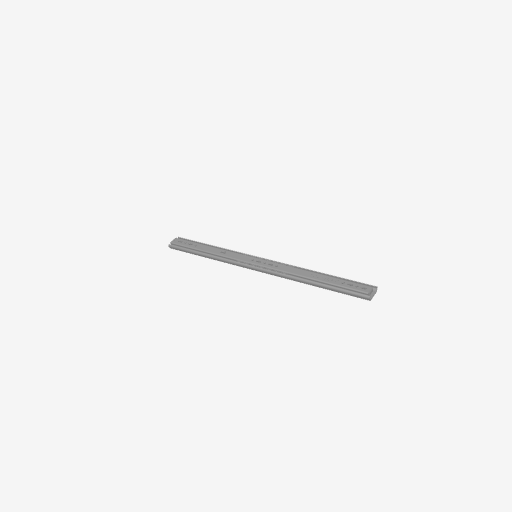
Part: ViperSlide14Ball